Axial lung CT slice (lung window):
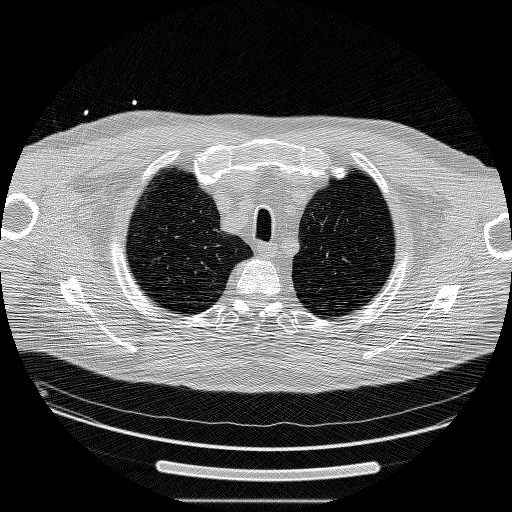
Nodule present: no